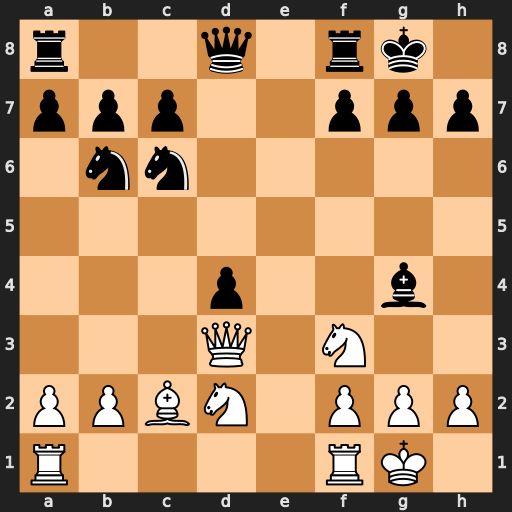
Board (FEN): r2q1rk1/ppp2ppp/1nn5/8/3p2b1/3Q1N2/PPBN1PPP/R4RK1
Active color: w
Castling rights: -
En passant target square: -
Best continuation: Qxh7#